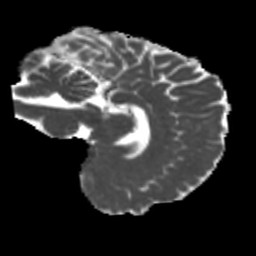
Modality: MD
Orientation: sagittal
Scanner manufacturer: siemens
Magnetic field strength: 3 T
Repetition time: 4 s
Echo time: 0.0594 s